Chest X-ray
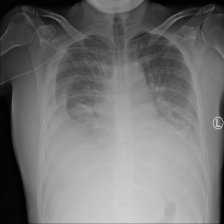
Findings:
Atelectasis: negative
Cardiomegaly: negative
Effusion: positive
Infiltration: negative
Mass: negative
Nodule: negative
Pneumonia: negative
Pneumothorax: negative
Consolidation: negative
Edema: negative
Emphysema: negative
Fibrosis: negative
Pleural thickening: negative
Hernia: negative